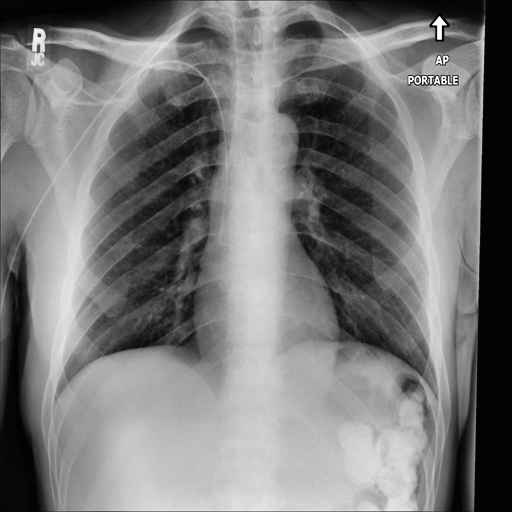
Finding: NORMAL